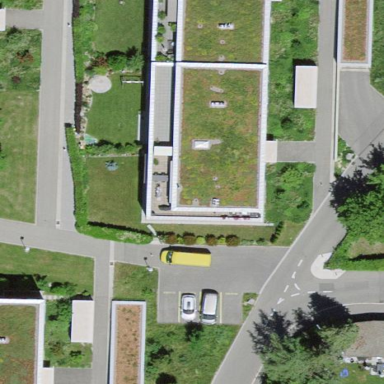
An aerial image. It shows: Flat-roofed building.